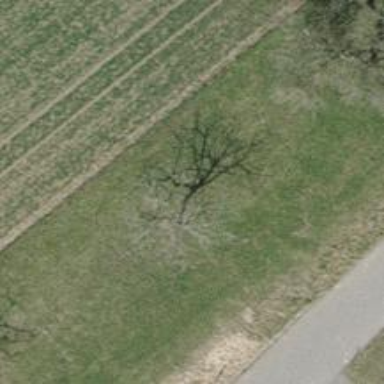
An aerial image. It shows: Urban tree adds touch of nature to the surroundings.